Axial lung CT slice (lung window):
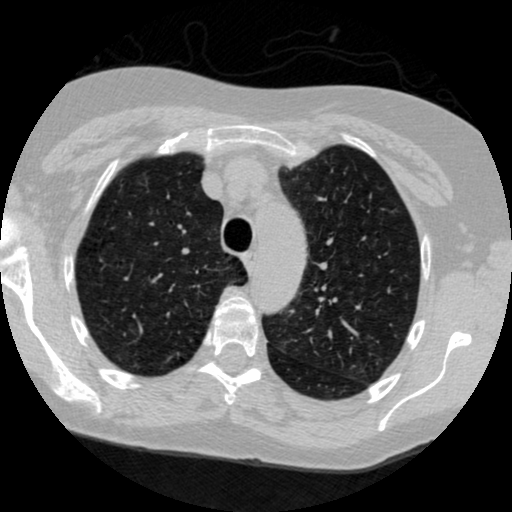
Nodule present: no